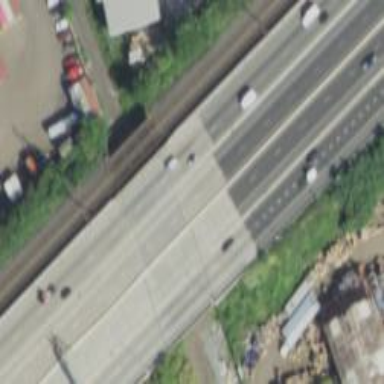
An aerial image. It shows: Bridge on urban freeway/expressway motorway.